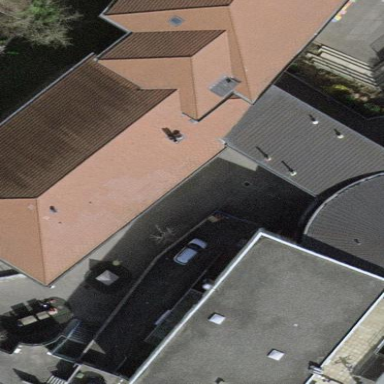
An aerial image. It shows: School building with gabled roof.